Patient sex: M
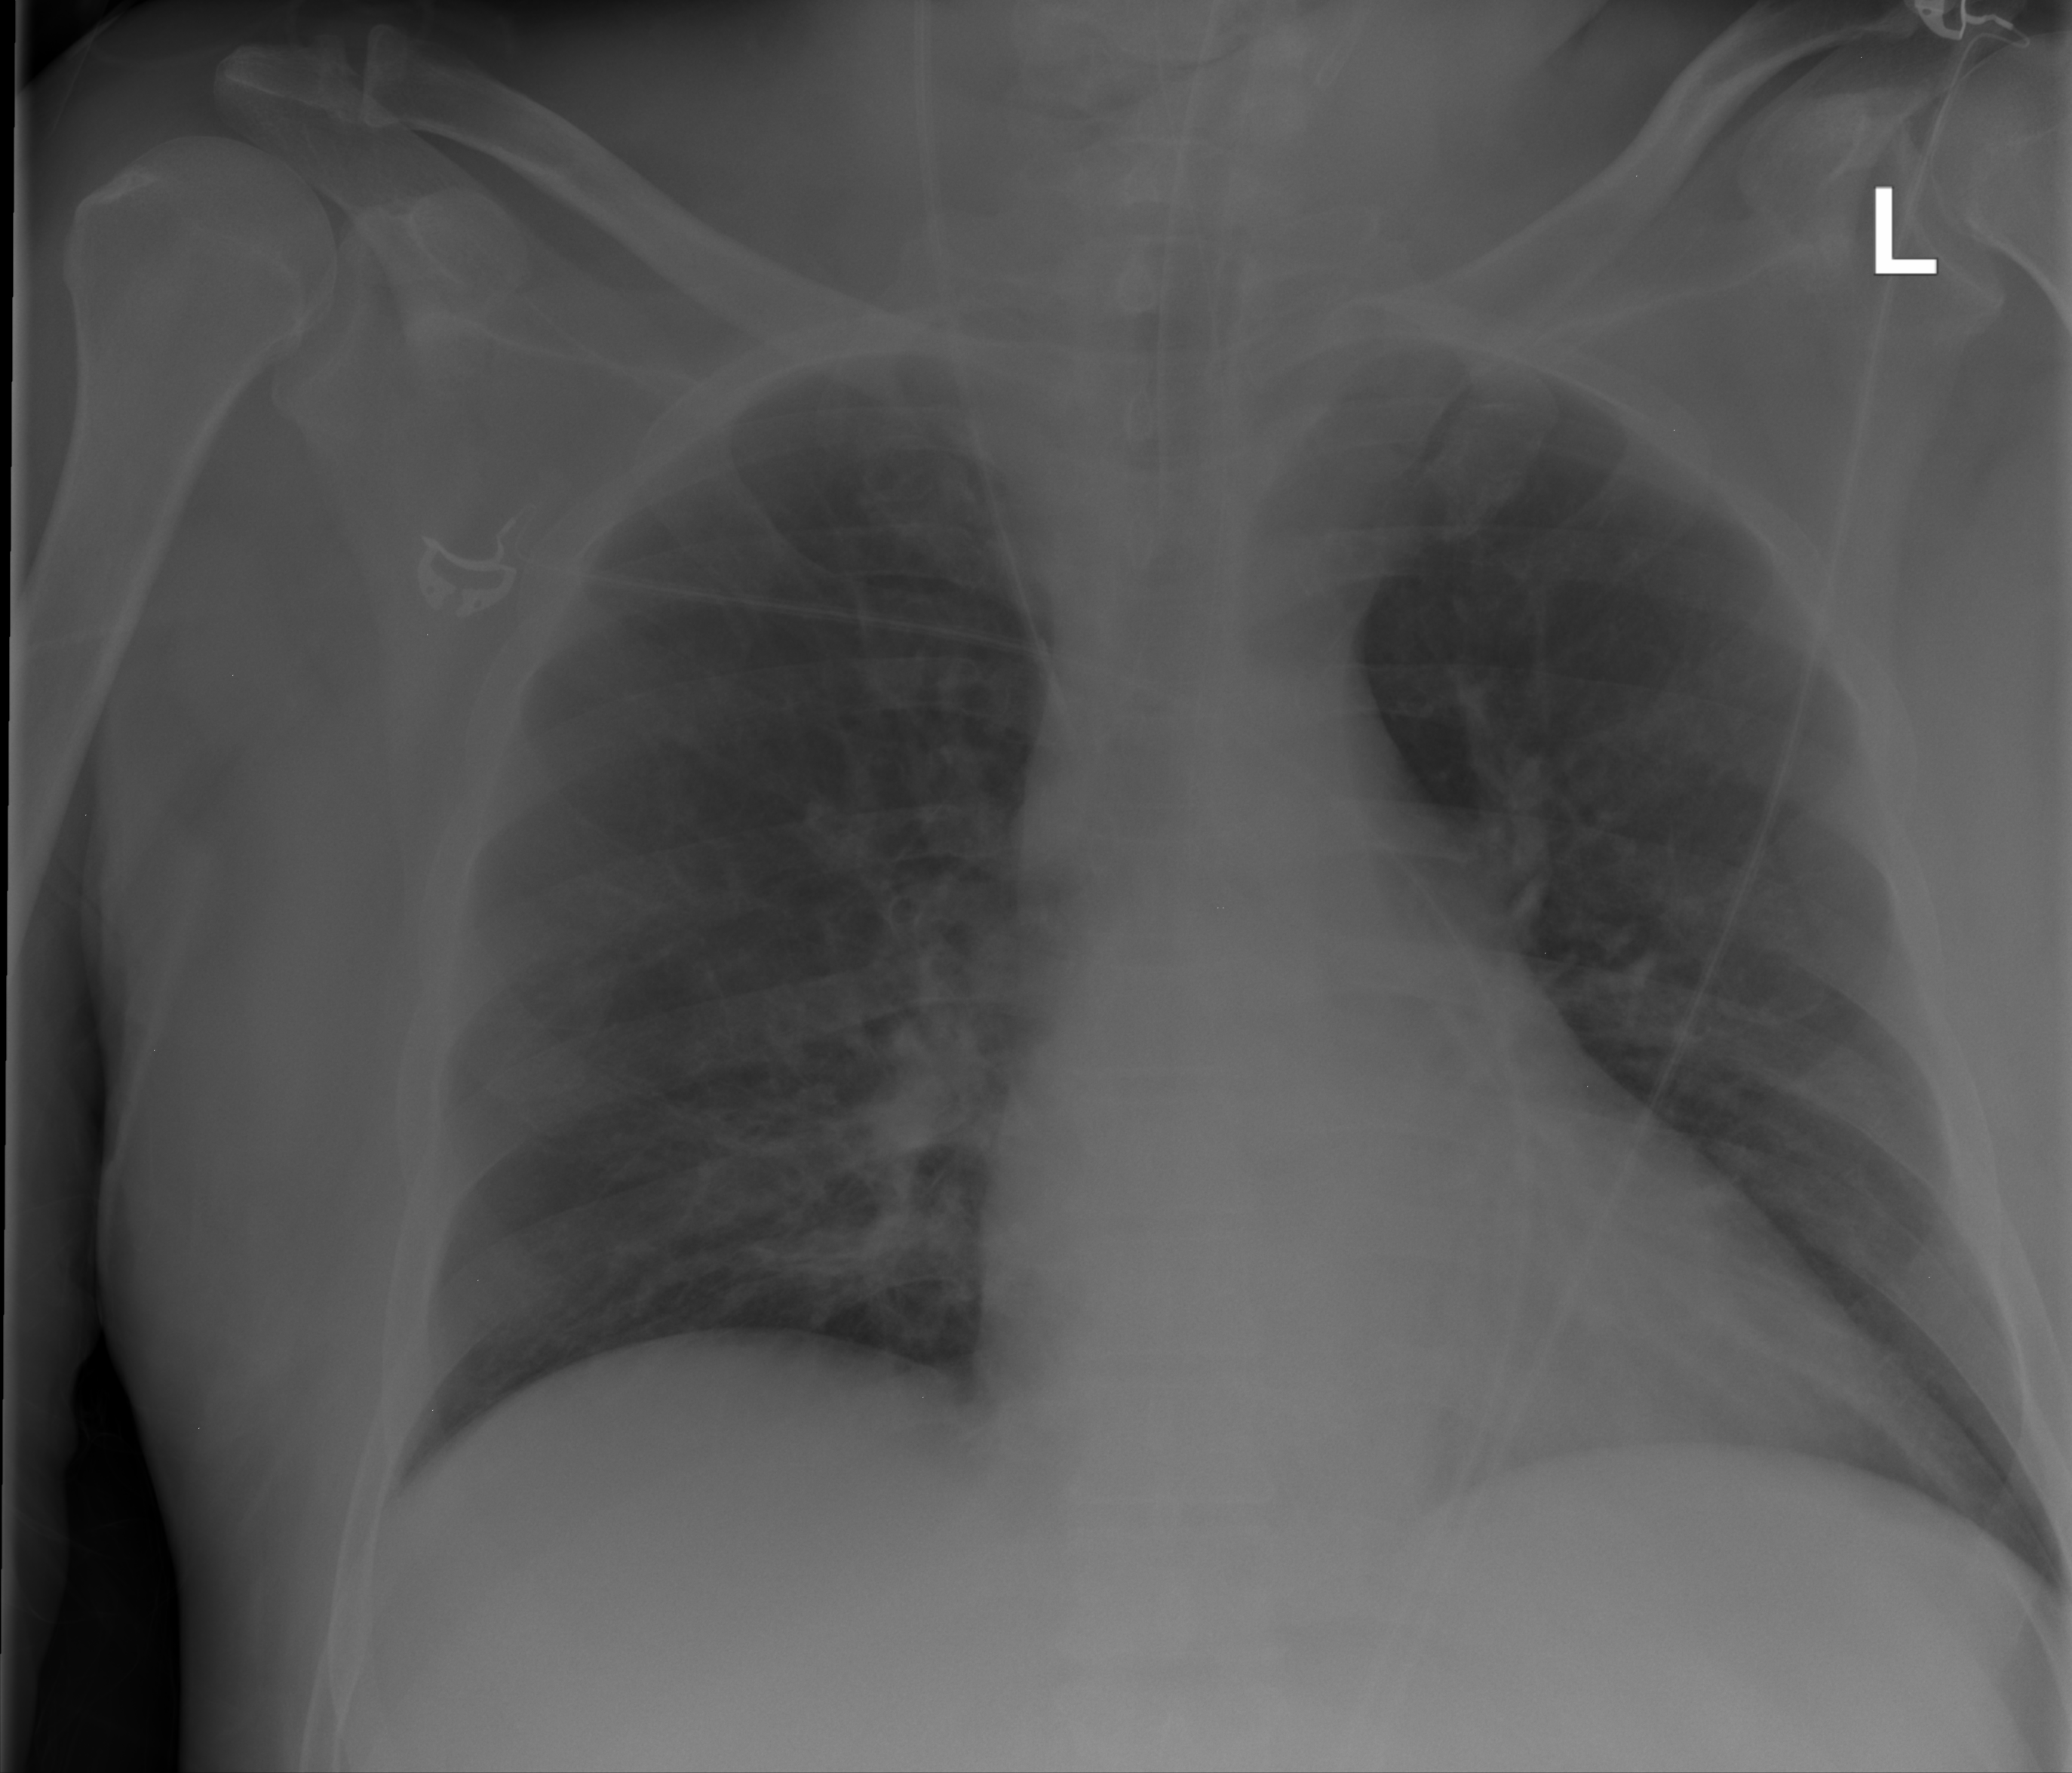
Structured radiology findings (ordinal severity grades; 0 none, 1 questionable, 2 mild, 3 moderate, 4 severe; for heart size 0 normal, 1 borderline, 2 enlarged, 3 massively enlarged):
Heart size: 0
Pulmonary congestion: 0
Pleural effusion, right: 0
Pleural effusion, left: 0
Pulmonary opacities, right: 2
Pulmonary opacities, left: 0
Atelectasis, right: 0
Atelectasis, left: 0